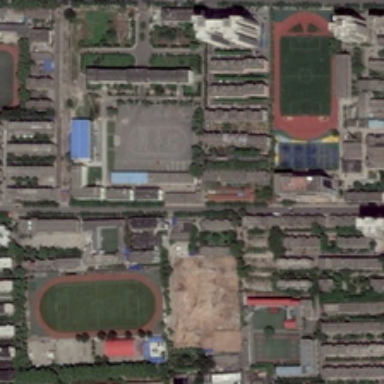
A building is in front of the central square, surrounded by dark green trees .